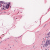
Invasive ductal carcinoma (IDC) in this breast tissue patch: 0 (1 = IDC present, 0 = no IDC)